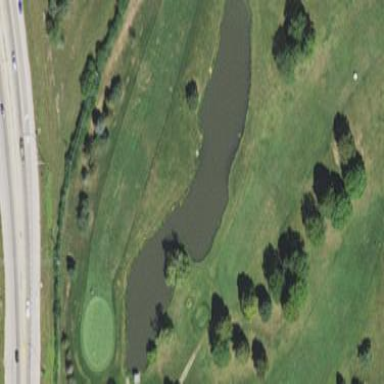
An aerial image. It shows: Water hazard on golf course. The hazard is natural water feature.